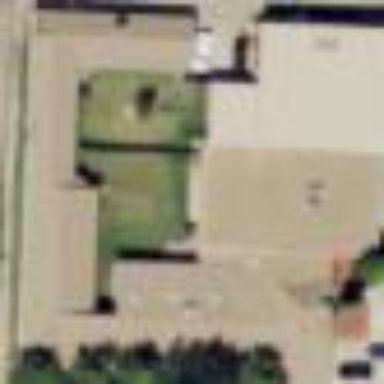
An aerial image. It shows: Building.